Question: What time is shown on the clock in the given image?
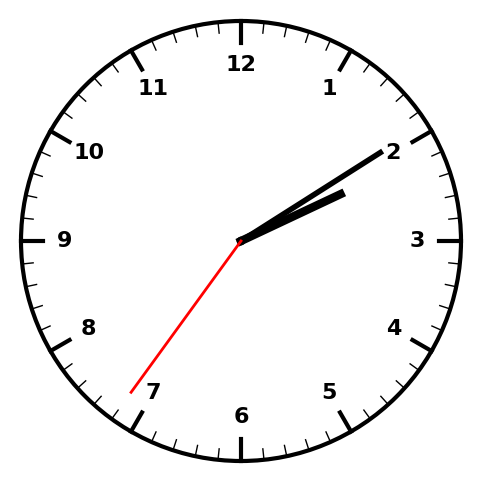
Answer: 02:09:36